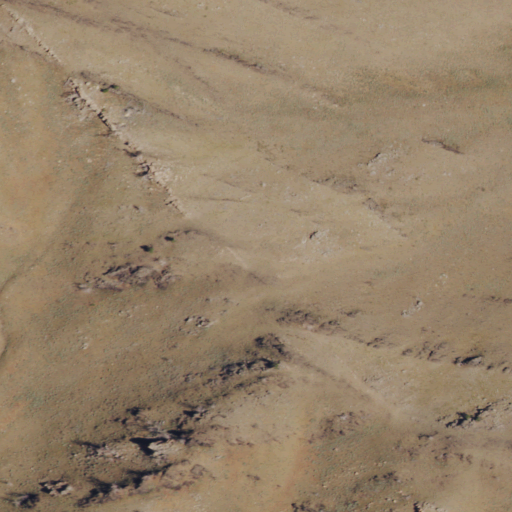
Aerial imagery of ridge(s) in Wyoming named Sheep Ridge containing shrub and grassland